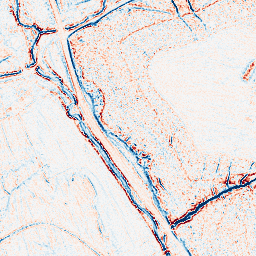
Category: edge_preserving
Decomposition family: bilateral
Decomposition parameters: d: 5
sigma_color: 100
sigma_space: 100
Upsampling method: linear_exact
Upsampling parameters: scale: 2
Upsampling scale: 2